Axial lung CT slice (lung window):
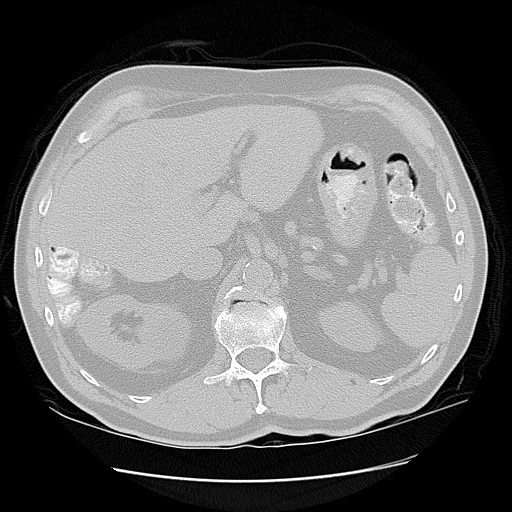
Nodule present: no